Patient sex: M
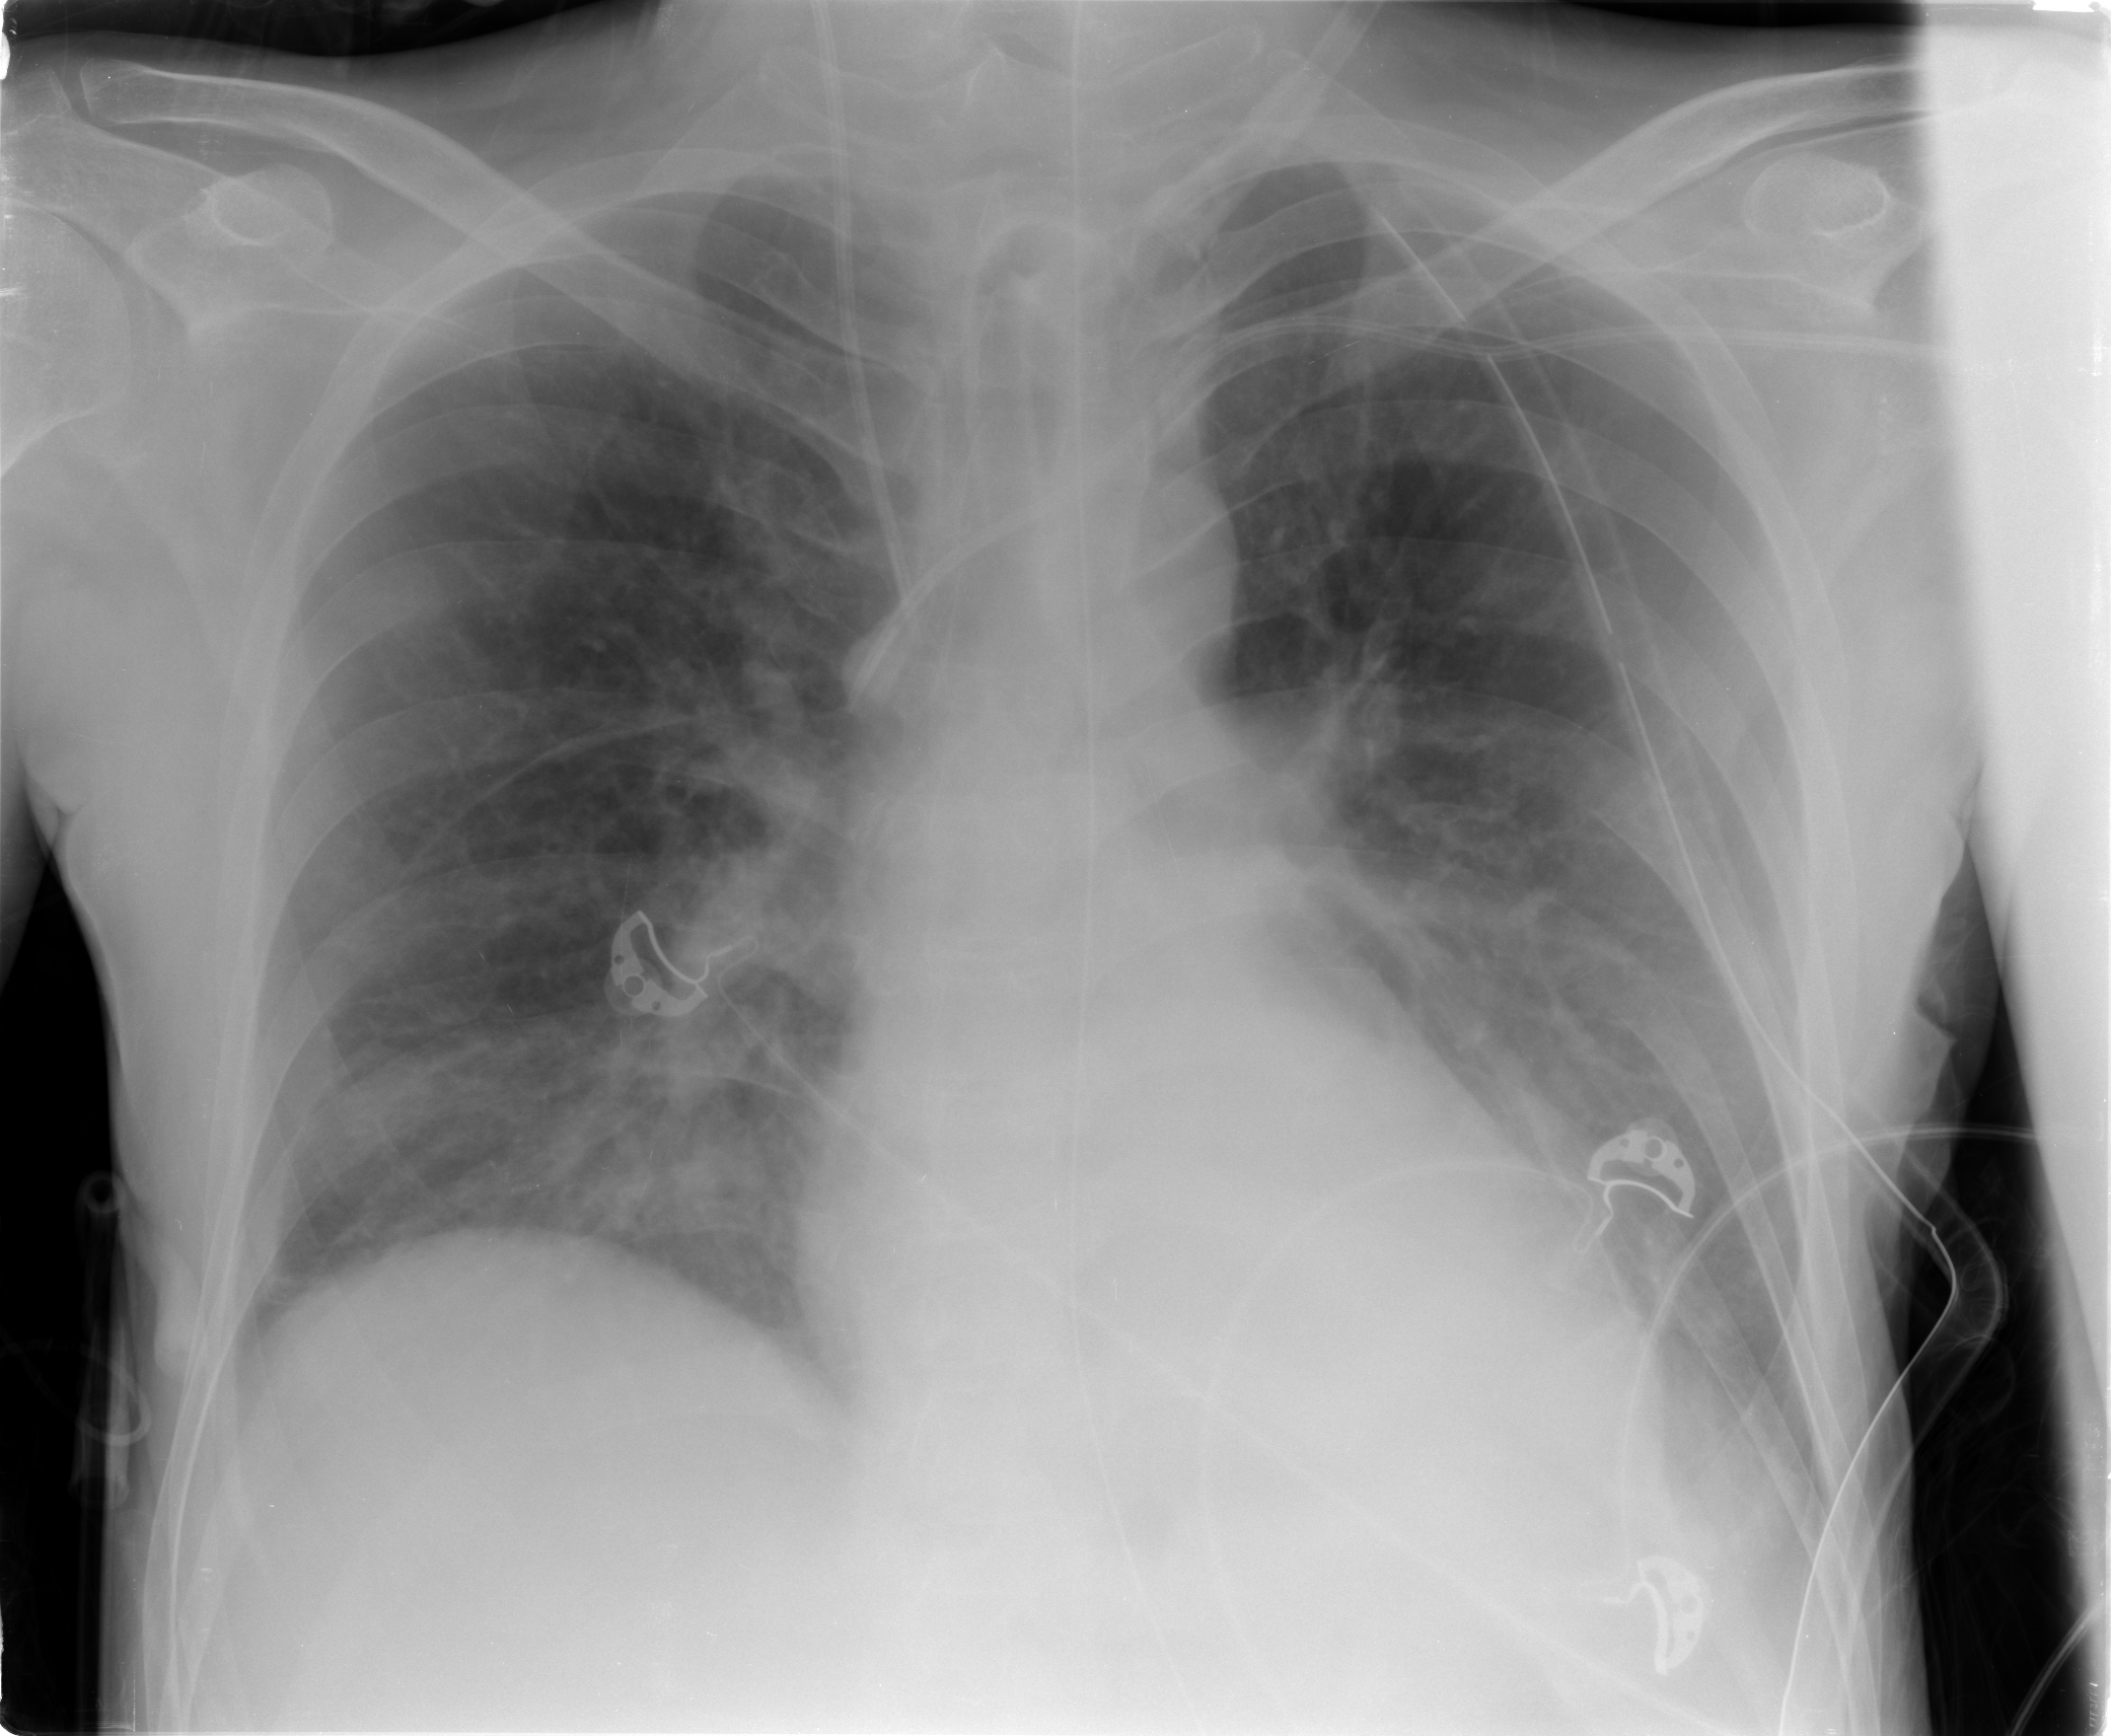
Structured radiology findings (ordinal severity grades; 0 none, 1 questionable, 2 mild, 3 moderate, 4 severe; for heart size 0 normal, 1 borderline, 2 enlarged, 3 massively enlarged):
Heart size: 0
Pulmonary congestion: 2
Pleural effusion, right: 0
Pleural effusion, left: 2
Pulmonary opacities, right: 1
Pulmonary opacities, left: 2
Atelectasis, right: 2
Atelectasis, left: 2